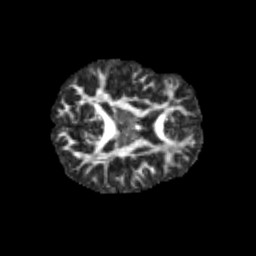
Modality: FA
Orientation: axial
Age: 13
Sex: female
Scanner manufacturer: siemens
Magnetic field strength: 3 T
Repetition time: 3.8 s
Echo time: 0.07 s